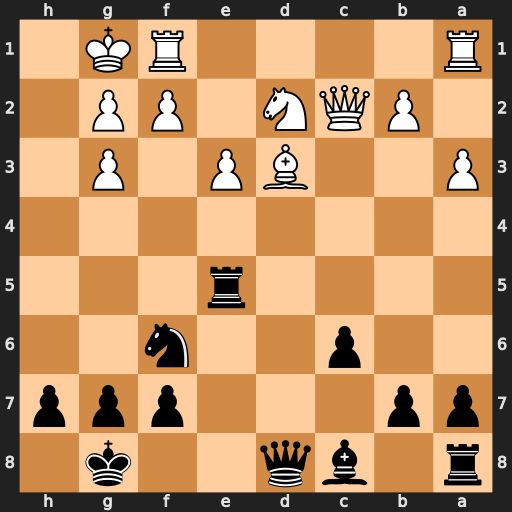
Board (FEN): r1bq2k1/pp3ppp/2p2n2/4r3/8/P2BP1P1/1PQN1PP1/R4RK1
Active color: b
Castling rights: -
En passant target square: -
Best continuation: Rd5 Ne4 Rxd3 Nxf6+ gxf6